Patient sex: M
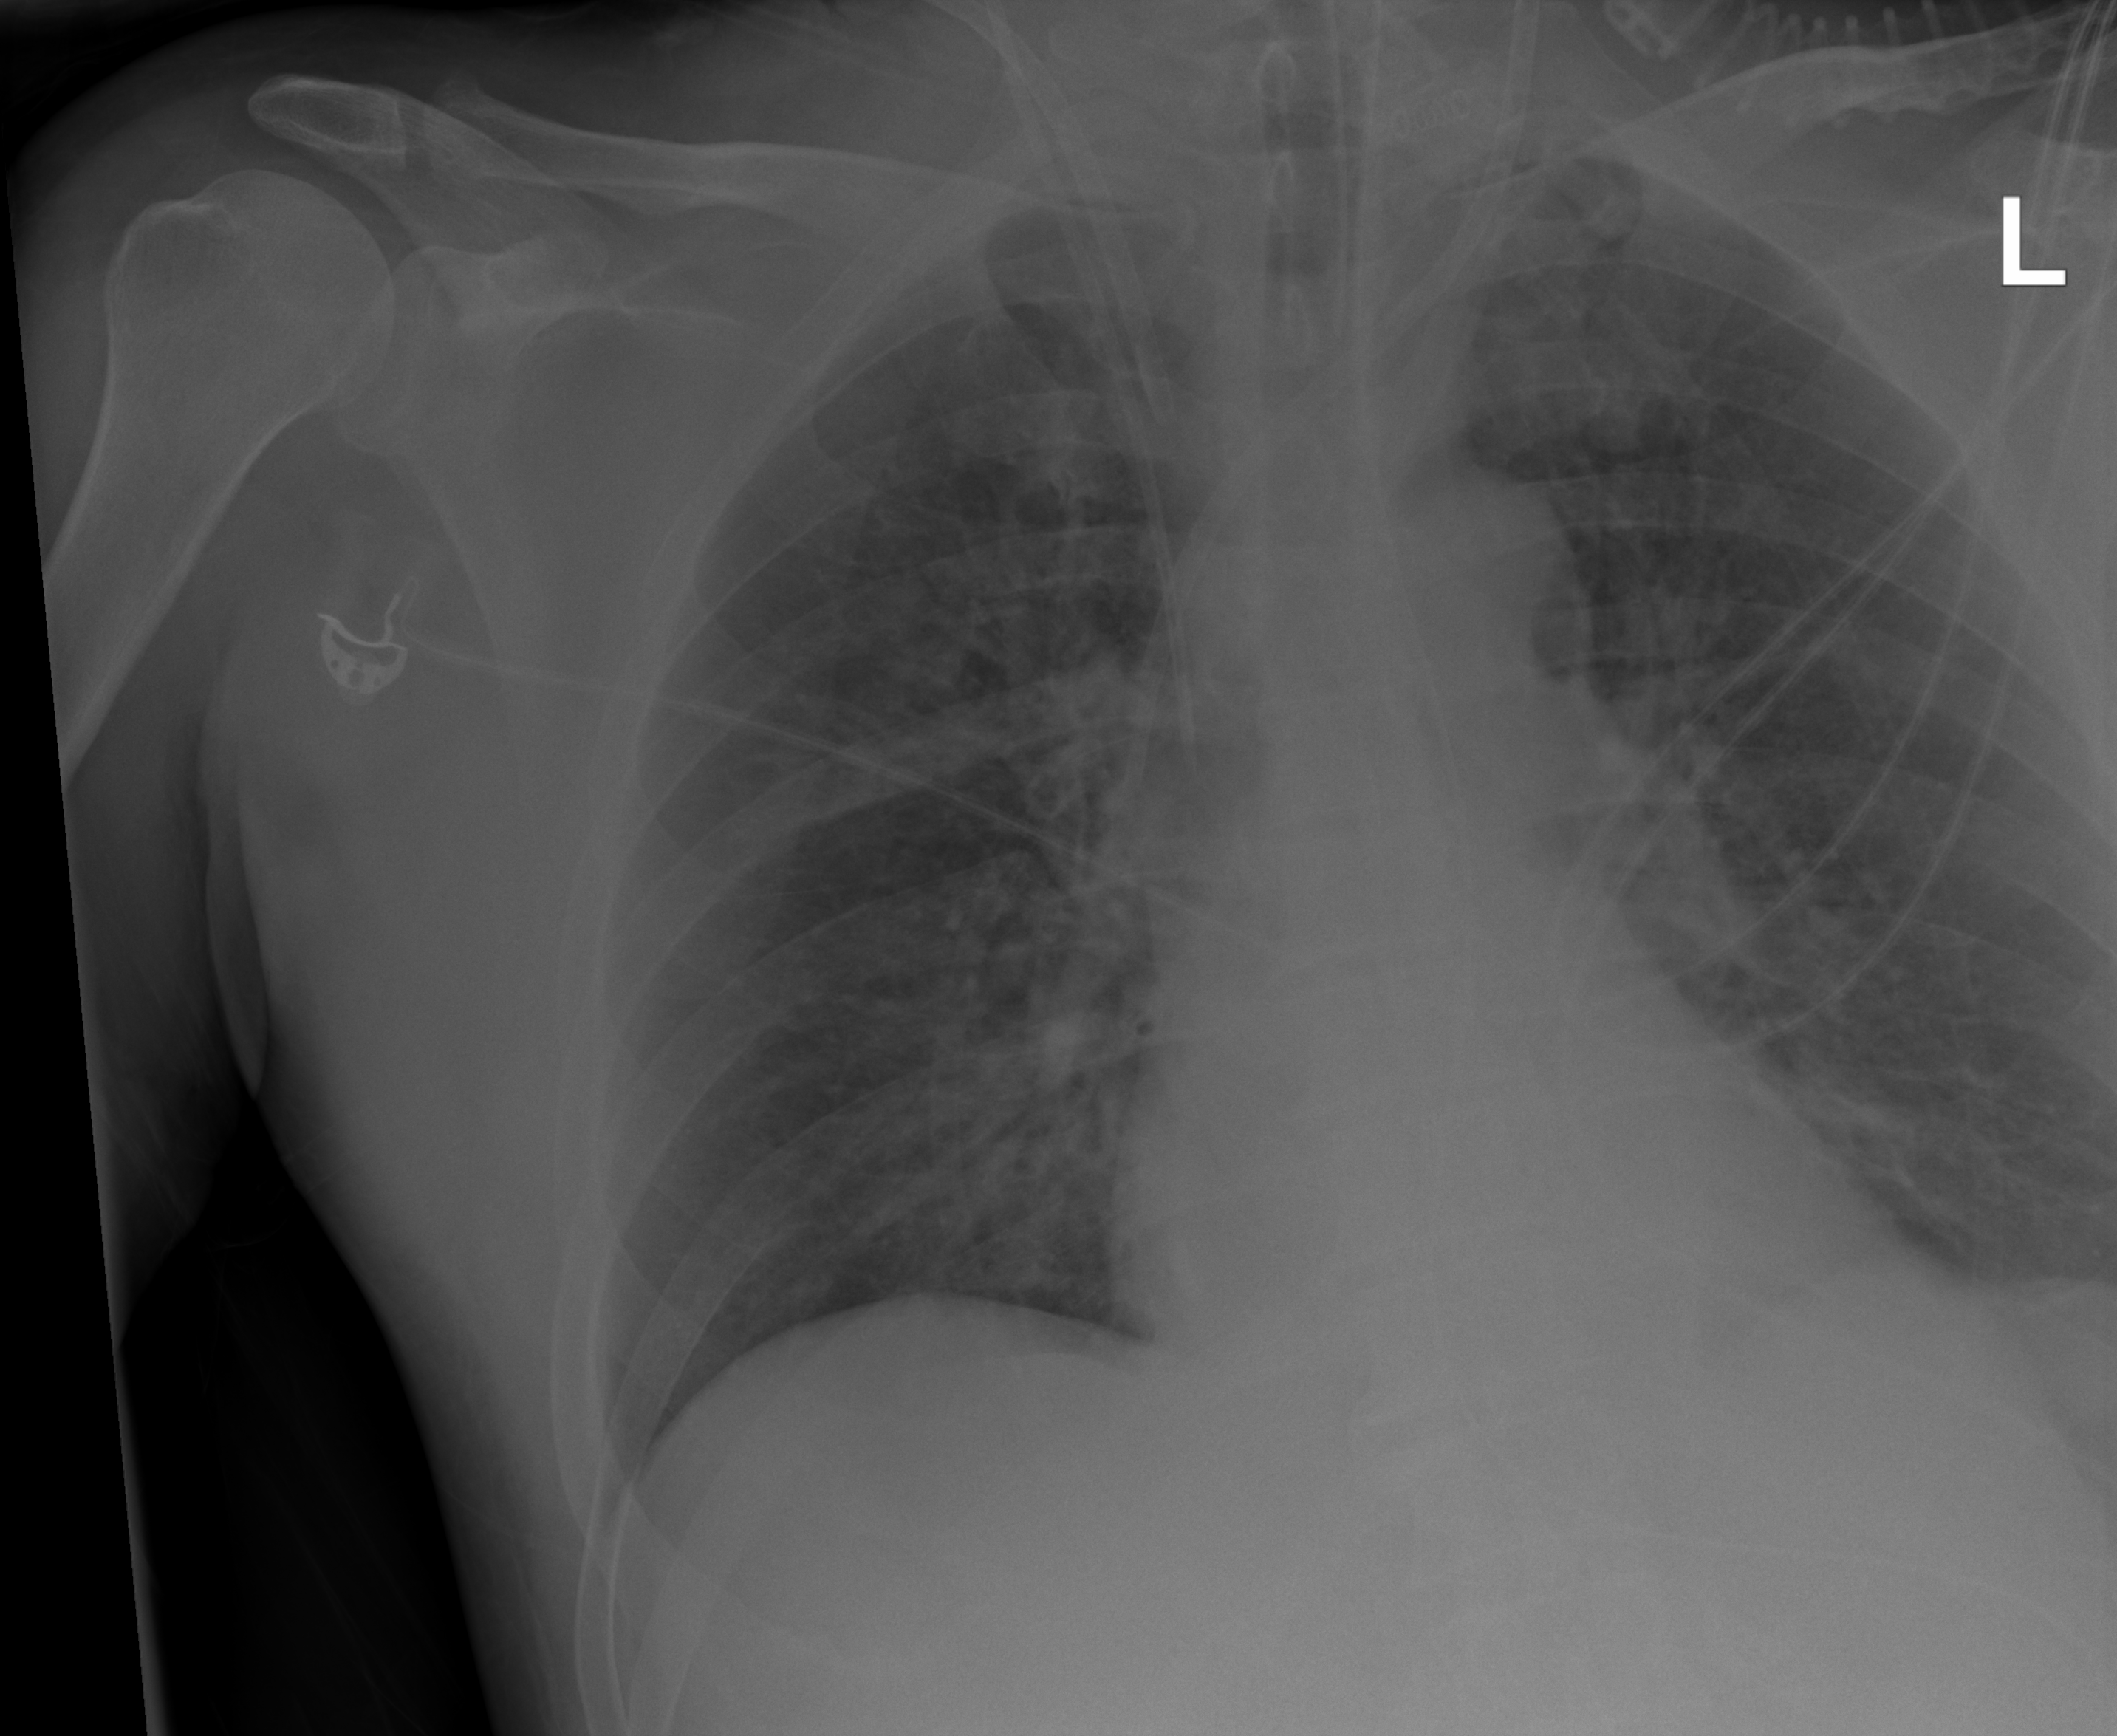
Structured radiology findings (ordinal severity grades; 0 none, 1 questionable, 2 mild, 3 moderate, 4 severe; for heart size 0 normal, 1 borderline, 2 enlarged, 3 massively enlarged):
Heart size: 0
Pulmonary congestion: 2
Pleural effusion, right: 0
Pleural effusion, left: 0
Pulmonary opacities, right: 3
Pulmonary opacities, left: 2
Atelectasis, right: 2
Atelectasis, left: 2